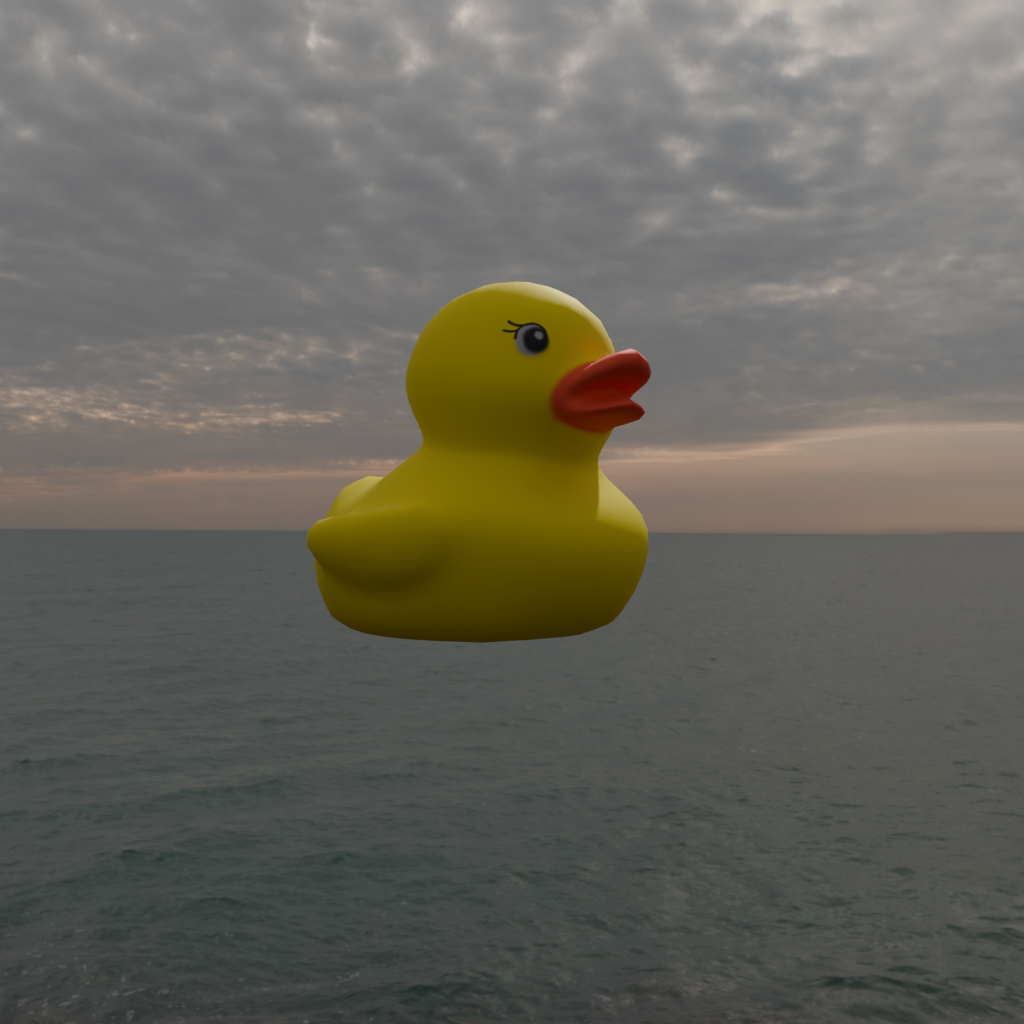
an image of a yellow rubber duck seen from <front_right> in a rocky pier extending into calm sea with a dramatic cloudy sky at sunset.